Field crop: tomato
Growth stage: 1
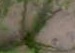
Species: cyperus